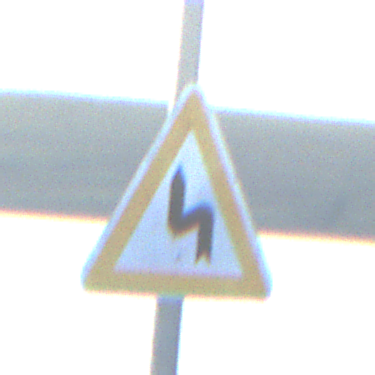
Verkehrszeichen: DoppelkurveZunaechstLinks
Umgebung: Outdoor, RoadRail
Tageszeit: SunriseSunset
Wetter: PartlyCloudy
Licht: Natural
Jahreszeit: NotSpecified
Kontrast: LowContrast